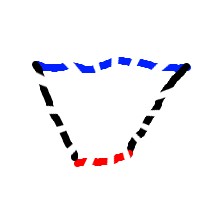
Shape: trapezoid